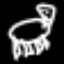
Label: frog